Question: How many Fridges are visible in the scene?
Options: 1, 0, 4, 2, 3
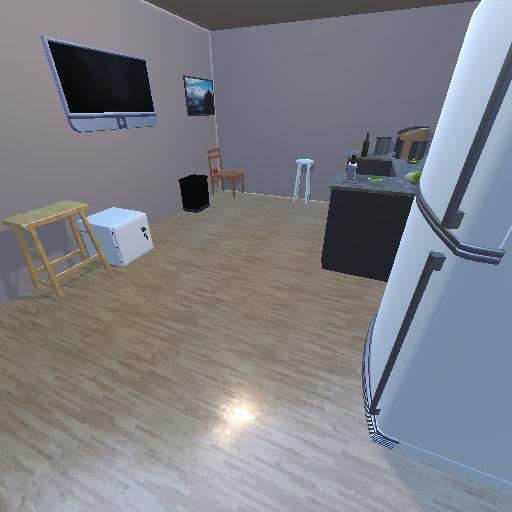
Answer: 1